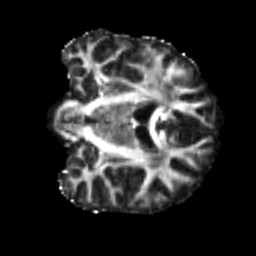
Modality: FA
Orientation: coronal
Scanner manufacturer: siemens
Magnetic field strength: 3 T
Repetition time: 4 s
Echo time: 0.0594 s